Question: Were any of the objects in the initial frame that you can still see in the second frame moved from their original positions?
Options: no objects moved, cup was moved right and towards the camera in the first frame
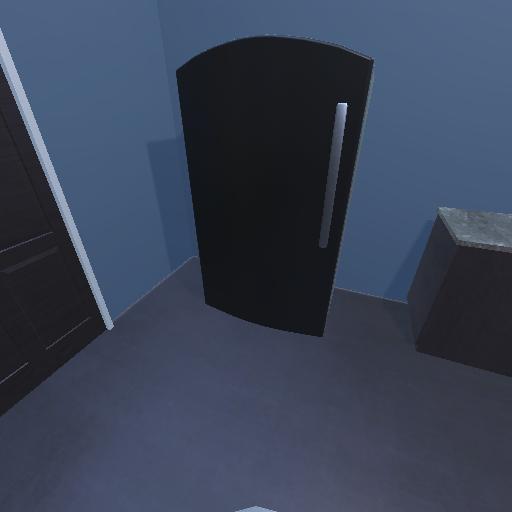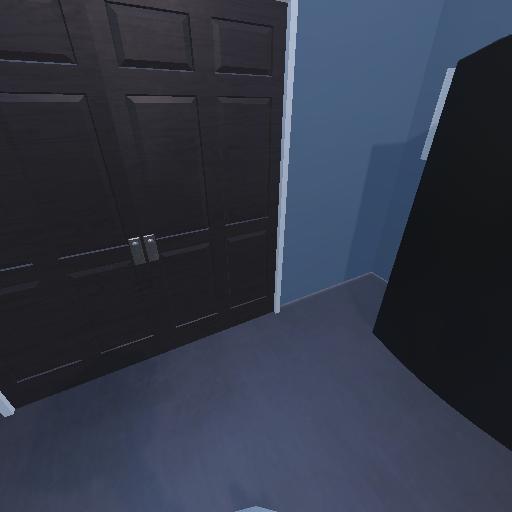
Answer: no objects moved